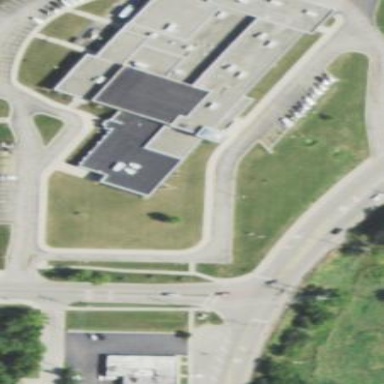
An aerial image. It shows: School building.